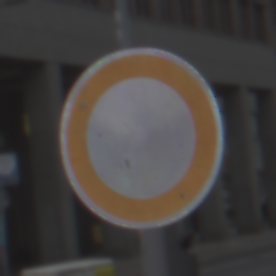
Verkehrszeichen: VerbotFahrzeugeAllerArt
Umgebung: Outdoor, Urban
Tageszeit: MorningAfternoon
Wetter: Overcast
Licht: Natural
Jahreszeit: NotSpecified
Kontrast: LowContrast